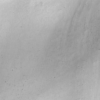
Label: not_dusty